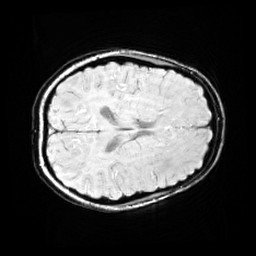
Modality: SWI
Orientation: axial
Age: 12
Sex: female
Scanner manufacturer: siemens
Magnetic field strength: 3 T
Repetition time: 0.027 s
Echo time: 0.02 s